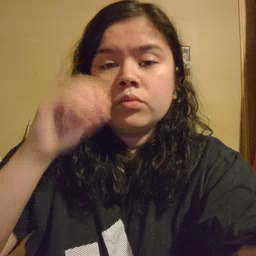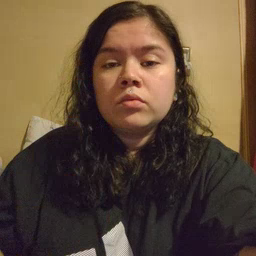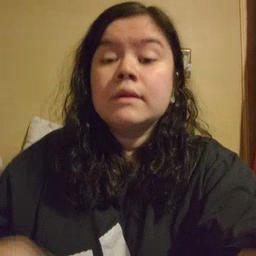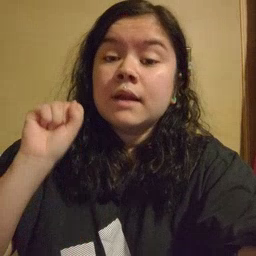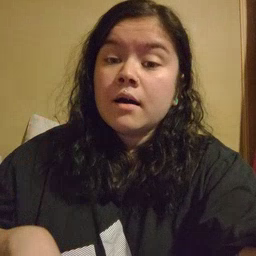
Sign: can